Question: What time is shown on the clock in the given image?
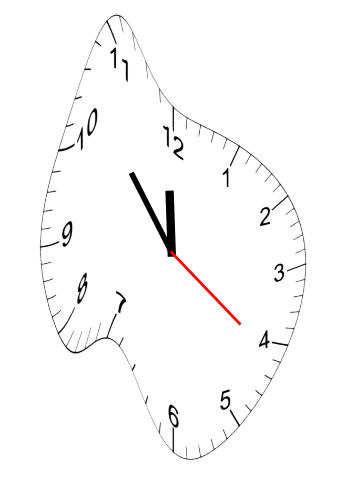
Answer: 11:53:21